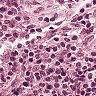
Metastatic tissue present: no